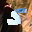
Label: 5